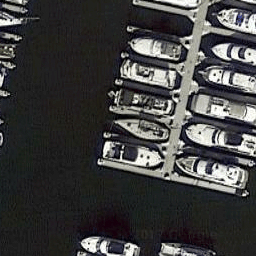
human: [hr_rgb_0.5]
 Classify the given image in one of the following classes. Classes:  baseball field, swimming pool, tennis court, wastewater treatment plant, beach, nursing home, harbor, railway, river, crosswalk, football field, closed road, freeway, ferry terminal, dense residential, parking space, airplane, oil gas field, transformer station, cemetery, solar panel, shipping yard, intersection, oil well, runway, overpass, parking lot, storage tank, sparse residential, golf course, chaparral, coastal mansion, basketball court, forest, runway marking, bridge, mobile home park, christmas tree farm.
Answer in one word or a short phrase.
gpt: harbor